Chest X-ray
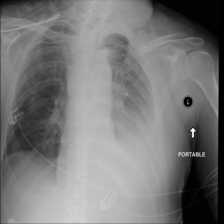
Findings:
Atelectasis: negative
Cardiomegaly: negative
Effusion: positive
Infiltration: negative
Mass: negative
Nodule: negative
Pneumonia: negative
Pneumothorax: negative
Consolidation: negative
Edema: negative
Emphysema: negative
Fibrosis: negative
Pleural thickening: negative
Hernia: negative